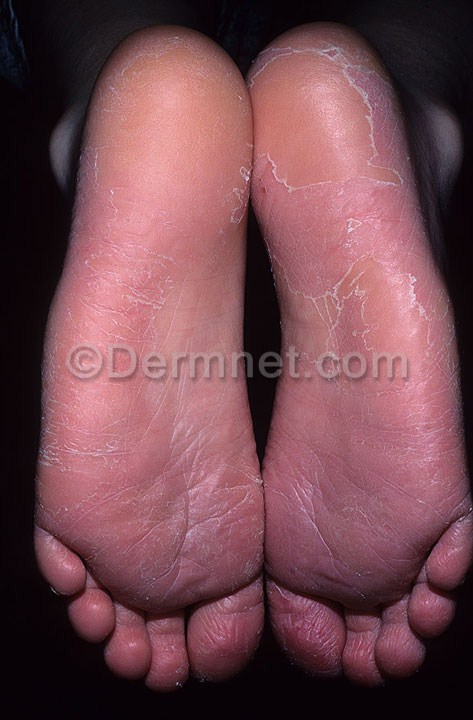
Disease: Atopic Dermatitis Photos